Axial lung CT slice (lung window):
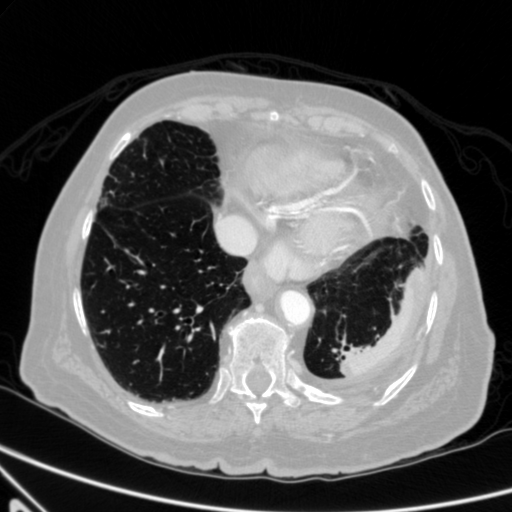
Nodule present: no